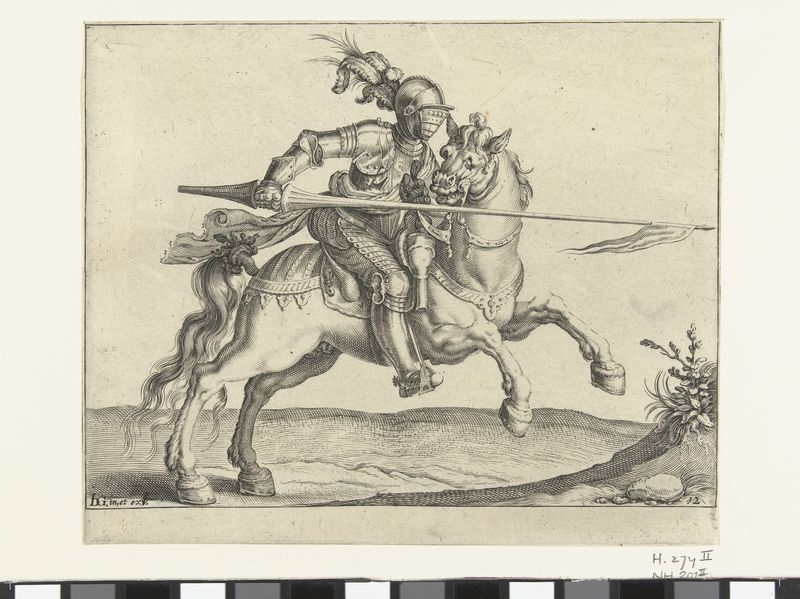
Titel: Speerruiter, aanvallend naar rechts
Künstler: Jacob de (II) Gheyn
Standort: Amsterdam
Institution: Rijksmuseum
Schlagwörter: feathers, fight, sky, field, armor, armour, helmet, knight, plants, black and white, battle, animal, war, horse, shield, spear, saddle, hourse, sk, shild, shields, hours, jousting, pearse, finght, jorse